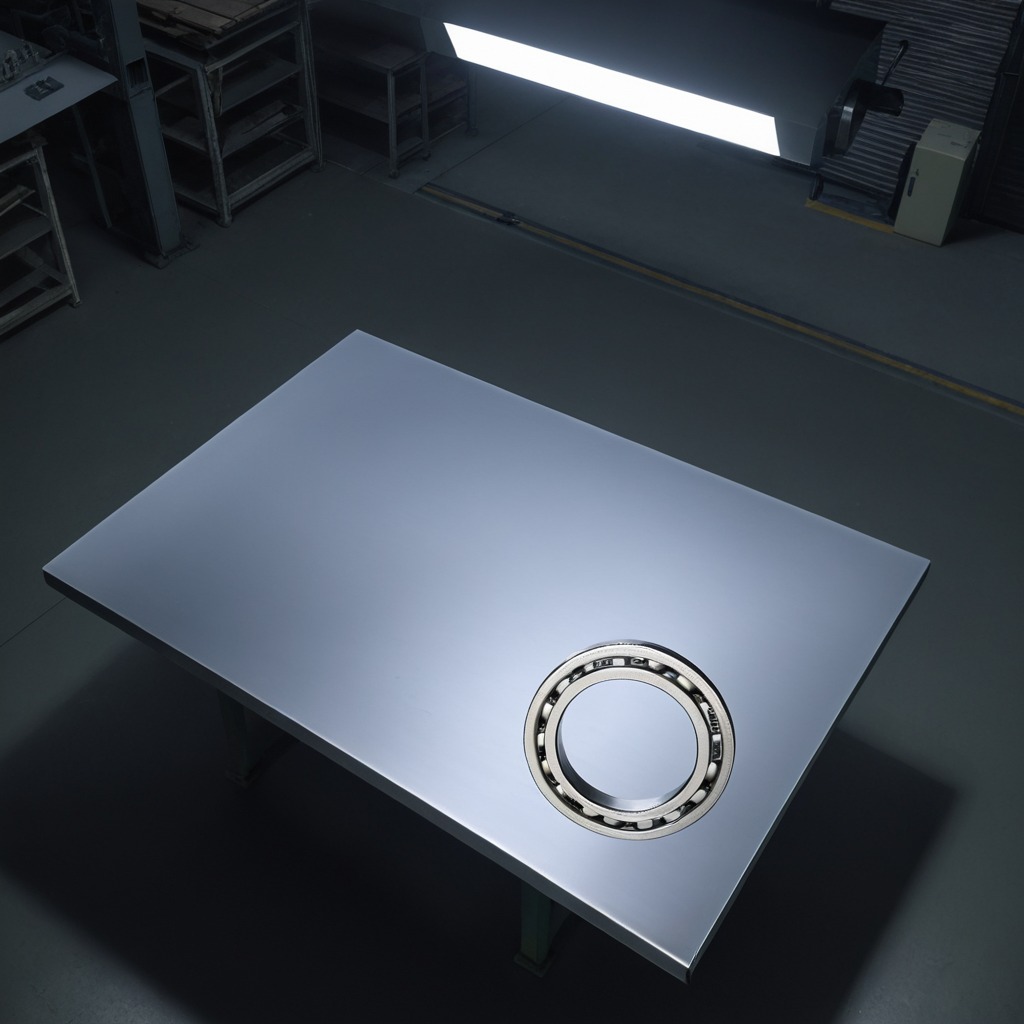
A metal ball bearing is lying on a clean empty table in a basement in the evening soft directional lighting on the tabletop realistic grain studio-quality clarity centered framing